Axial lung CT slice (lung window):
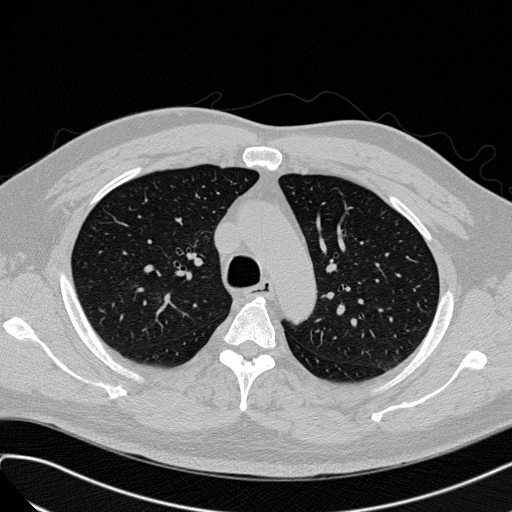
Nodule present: no